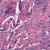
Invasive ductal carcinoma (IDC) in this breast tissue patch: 1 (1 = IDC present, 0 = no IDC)